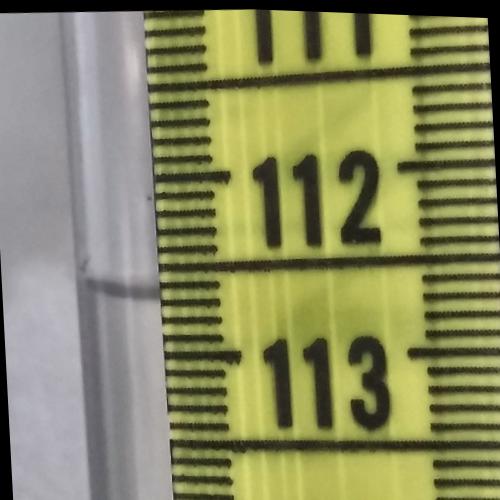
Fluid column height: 112.7 cm